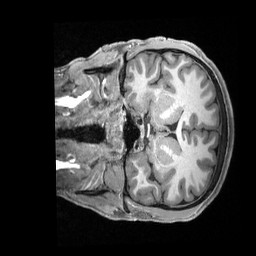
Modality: T1w
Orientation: coronal
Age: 21
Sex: male
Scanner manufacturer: siemens
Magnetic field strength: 3 T
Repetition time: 2.3 s
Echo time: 0.00228 s